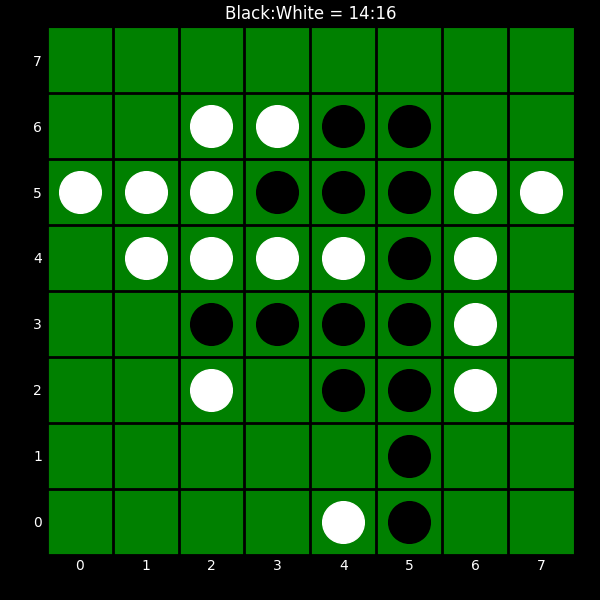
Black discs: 14
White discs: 16